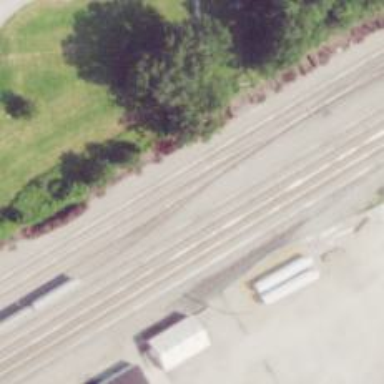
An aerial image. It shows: Railway yard used for servicing trains.